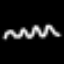
Label: squiggle